Question: i am using <URL> which allows to style the classic alert javascript windows.
All you have to do is place '.smoke' before the alert ie. 'smoke.confirm()'
The issue I am having is with the ok/cancel callback, it isnt working for me.
This is the example the website shows.
'You can implement these the same way you'd use the js alert()...just put "smoke." in front of it.
The confirm() replacement, however, needs to be used just a little differently:
'''
smoke.confirm('You are about to destroy everything. Are you sure?',function(e){
if (e){
smoke.alert('OK pressed');
}else{
smoke.alert('CANCEL pressed');
}
});
'''
and the code I have is;
'''
$(".upb_del_bookmark").click( function() {
if(smoke.confirm(delete_message)) {
var post_id = $(this).attr('rel');
var data = {
action: 'del_bookmark',
del_post_id: post_id
};
$.post(upb_vars.ajaxurl, data, function(response) {
$('.bookmark-'+post_id).fadeOut();
$('.upb_bookmark_control_'+post_id).toggle();
});
'''
It shows the style button and everything but when i click on OK it doesnt perform the function above, nothing happens.

So i rewrote it to
'''
$(".upb_del_bookmark").click( function() {
if(smoke.confirm(delete_message, function(e))) {
if(e){
var post_id = $(this).attr('rel');
var data = {
action: 'del_bookmark',
del_post_id: post_id
};
$.post(upb_vars.ajaxurl, data, function(response) {
$('.bookmark-'+post_id).fadeOut();
$('.upb_bookmark_control_'+post_id).toggle();
});
}}
'''
But now when i click it doesnt even show anything
I am not a programmer, Help!!!!!
If you want to try it go to latinunit.org login with david:123321 and then go to a post and try to add it to your favourites
I tried the following, it shows the window but it doesnt perform the function;
'''
$(".upb_del_bookmark").click( function() {
smoke.confirm(delete_message, function(e) {
if(e){
var post_id = $(this).attr('rel');
var data = {
action: 'del_bookmark',
del_post_id: post_id
};
$.post(upb_vars.ajaxurl, data, function(response) {
$('.bookmark-'+post_id).fadeOut();
$('.upb_bookmark_control_'+post_id).toggle();
});
}})
return false;
});
'''
Here is the js file of the smoke script <URL>
When i click on cancel the following shows;
> Uncaught TypeError: Property 'callback' of object # is not a
function Line:198
Uncaught TypeError: Property 'callback' of object # is not a
function Line:208
The following is what's on those linesof the smoke script;
'''
finishbuildConfirm: function (e, f, box)
{
smoke.listen(
document.getElementById('confirm-cancel-' + f.newid),
"click",
function ()
{
smoke.destroy(f.type, f.newid);
f.callback(false);
}
);
smoke.listen(
document.getElementById('confirm-ok-' + f.newid),
"click",
function ()
{
smoke.destroy(f.type, f.newid);
f.callback(true);
}
);
'''
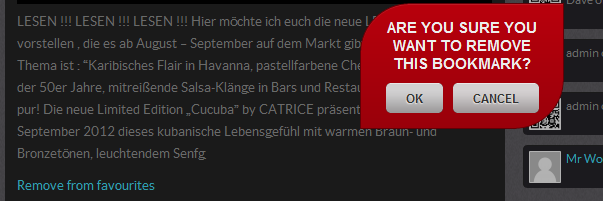
Answer: The builtin javascript alert/confirm functions are synchronous, this is not. You need to handle the result of the confirm using the javascript callback pattern. You pass a function to the smoke.confirm() function which called when you need to respond to an action.
See the following code. The if around the smoke.confirm() has been removed and the handling code is wrapped in the function passed to the smoke.confirm() function.
'''
$(".upb_del_bookmark").click( function() {
smoke.confirm(delete_message, function(e) {
if(e){
var post_id = $(this).attr('rel');
var data = {
action: 'del_bookmark',
del_post_id: post_id
};
$.post(upb_vars.ajaxurl, data, function(response) {
$('.bookmark-'+post_id).fadeOut();
$('.upb_bookmark_control_'+post_id).toggle();
});
}
});
}
'''
I highly recommend reading a little about the callback pattern in javascript. It's very common and understanding it will help you use this plugin and many others.